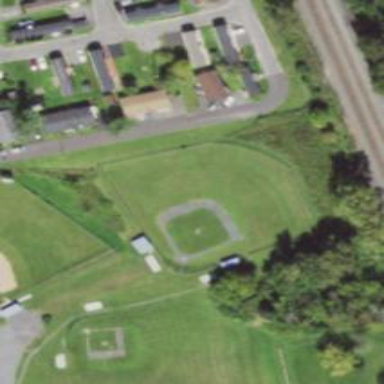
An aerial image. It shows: Baseball pitch for leisure land.